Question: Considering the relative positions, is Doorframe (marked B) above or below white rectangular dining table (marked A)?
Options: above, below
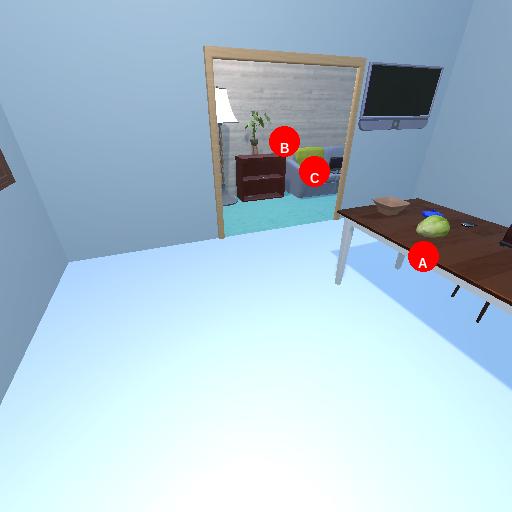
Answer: above